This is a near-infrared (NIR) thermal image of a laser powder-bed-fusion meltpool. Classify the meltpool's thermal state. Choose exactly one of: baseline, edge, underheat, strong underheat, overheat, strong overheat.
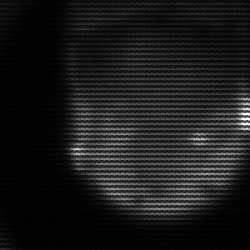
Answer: edge